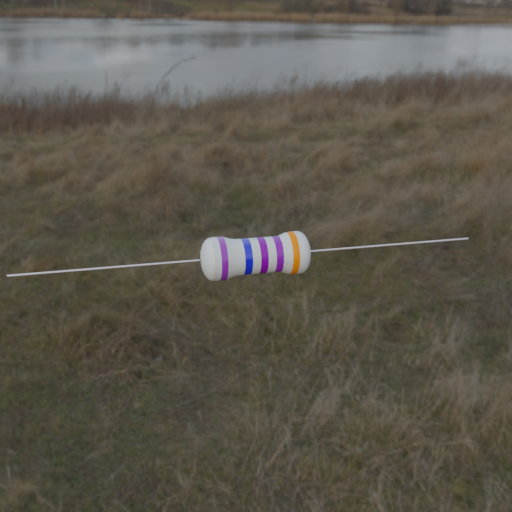
Resistor colour bands (in order): violet, blue, violet, violet, orange